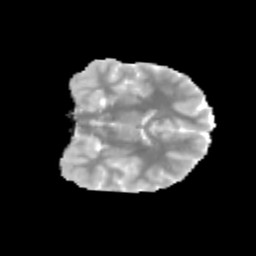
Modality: MD
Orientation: coronal
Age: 13
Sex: male
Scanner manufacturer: siemens
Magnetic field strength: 3 T
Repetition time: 3.8 s
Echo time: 0.07 s